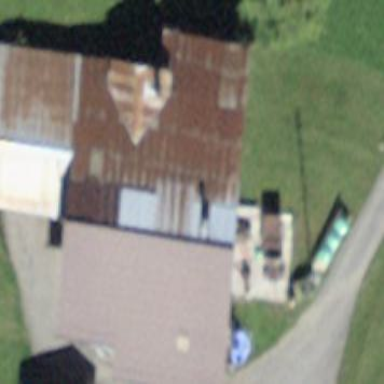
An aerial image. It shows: Rural barn.